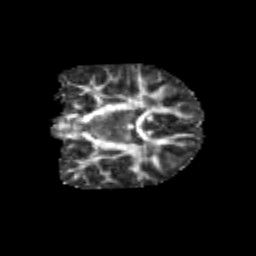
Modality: FA
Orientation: coronal
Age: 13
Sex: female
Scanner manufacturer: siemens
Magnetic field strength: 3 T
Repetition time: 3.8 s
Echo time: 0.07 s